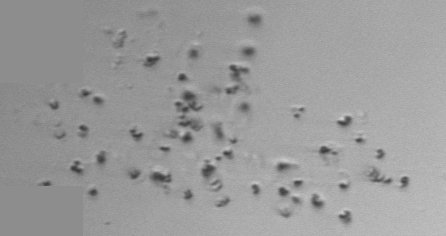
Label: Phaeocystis